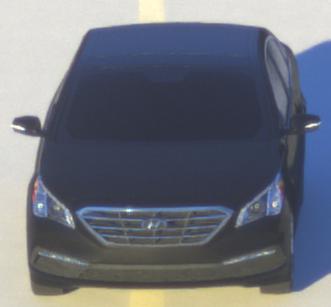
Make: Hyundai
Model: Sonata
Detailed model: Gen. 7
Model produced from: 2015
Model produced until: 2017
Doors: 4
Color: black
Road condition: dry road
Daytime: sunrise or sunset
Contrast: medium contrast